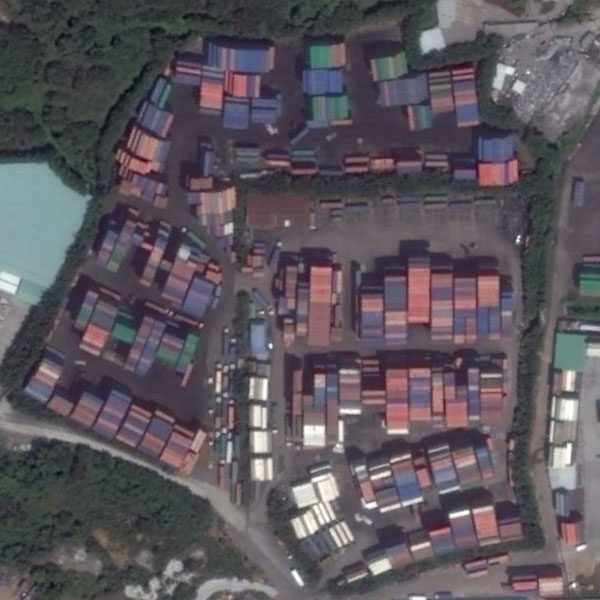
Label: Industrial